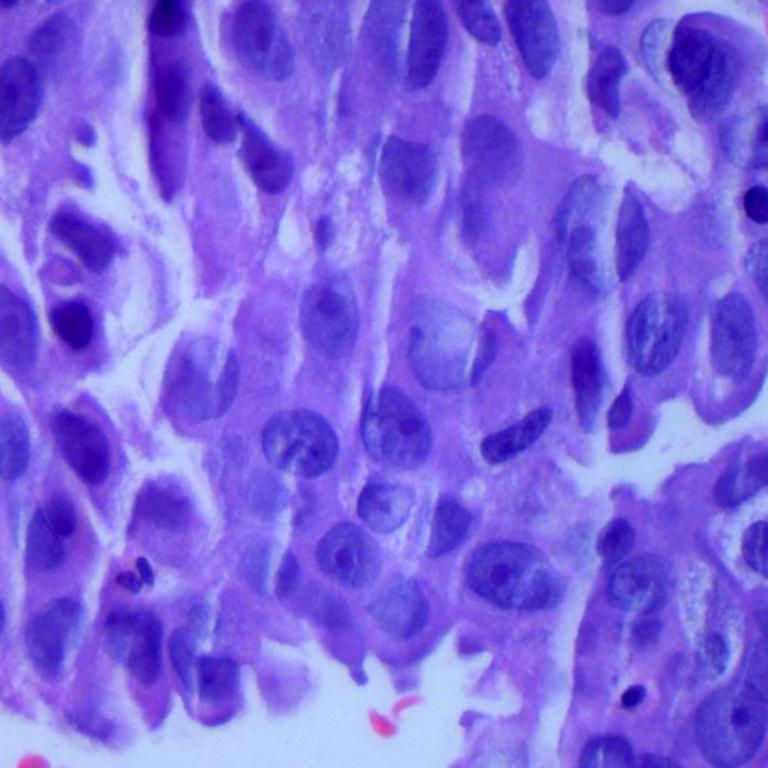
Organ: lung
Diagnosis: adenocarcinomas